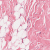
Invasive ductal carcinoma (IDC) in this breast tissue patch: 0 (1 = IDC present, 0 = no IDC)